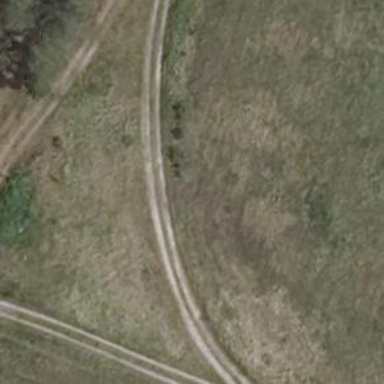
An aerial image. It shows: Sandy track road with grade 4 track type.